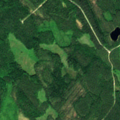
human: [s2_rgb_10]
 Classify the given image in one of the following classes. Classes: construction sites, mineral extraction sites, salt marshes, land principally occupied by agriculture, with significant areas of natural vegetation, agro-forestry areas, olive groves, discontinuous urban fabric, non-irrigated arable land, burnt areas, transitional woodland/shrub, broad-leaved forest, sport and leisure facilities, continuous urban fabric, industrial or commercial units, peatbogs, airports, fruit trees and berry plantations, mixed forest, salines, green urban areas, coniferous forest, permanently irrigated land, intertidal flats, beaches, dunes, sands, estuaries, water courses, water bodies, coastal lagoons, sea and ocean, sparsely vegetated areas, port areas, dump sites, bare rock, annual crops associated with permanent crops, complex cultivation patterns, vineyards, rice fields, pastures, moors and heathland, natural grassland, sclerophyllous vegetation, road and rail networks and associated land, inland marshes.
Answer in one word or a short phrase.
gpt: coniferous forest, mixed forest, transitional woodland/shrub